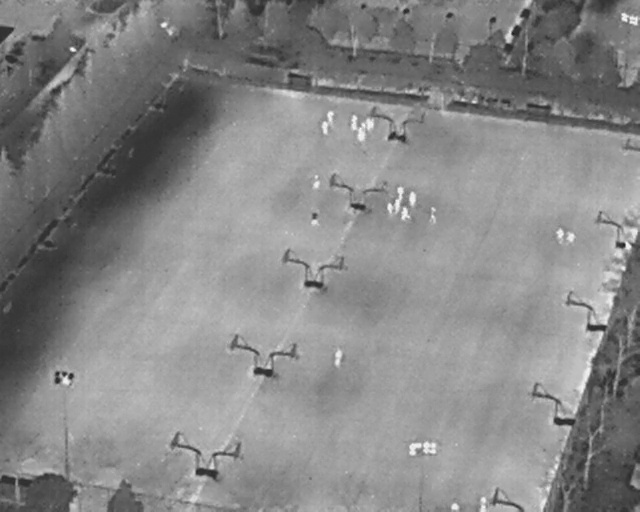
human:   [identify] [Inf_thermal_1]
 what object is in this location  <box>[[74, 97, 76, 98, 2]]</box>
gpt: <ref>1 small person at the bottom right</ref>